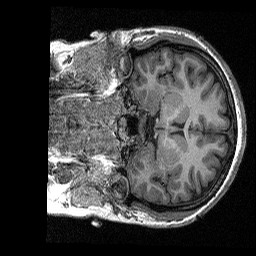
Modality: T1map
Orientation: coronal